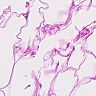
Metastatic tissue present: no